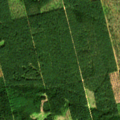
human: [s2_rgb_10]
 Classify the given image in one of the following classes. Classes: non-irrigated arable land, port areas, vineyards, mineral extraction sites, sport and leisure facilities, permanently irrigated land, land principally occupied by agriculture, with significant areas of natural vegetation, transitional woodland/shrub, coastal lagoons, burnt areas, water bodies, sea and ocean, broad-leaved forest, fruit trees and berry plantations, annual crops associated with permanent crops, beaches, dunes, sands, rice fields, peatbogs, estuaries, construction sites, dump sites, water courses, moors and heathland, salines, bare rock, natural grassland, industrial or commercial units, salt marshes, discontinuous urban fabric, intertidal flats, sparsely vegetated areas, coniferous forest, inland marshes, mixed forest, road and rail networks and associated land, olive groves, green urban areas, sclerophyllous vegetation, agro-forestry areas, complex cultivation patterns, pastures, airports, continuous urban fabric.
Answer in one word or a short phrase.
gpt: broad-leaved forest, coniferous forest, mixed forest, transitional woodland/shrub